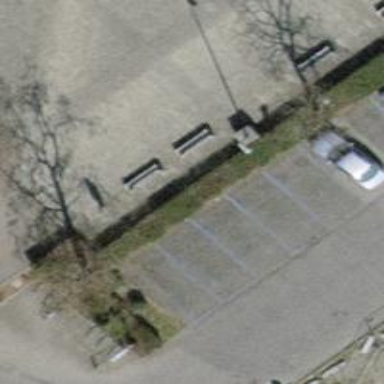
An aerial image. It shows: Brown bench.